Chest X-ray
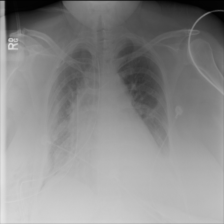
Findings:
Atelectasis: negative
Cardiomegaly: negative
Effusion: negative
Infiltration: negative
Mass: negative
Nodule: negative
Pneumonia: negative
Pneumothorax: negative
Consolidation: negative
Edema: negative
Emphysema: negative
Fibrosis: negative
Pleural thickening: negative
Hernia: negative